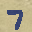
Label: 7